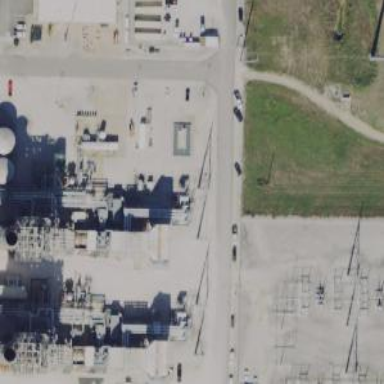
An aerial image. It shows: Gas turbine generator is in use.